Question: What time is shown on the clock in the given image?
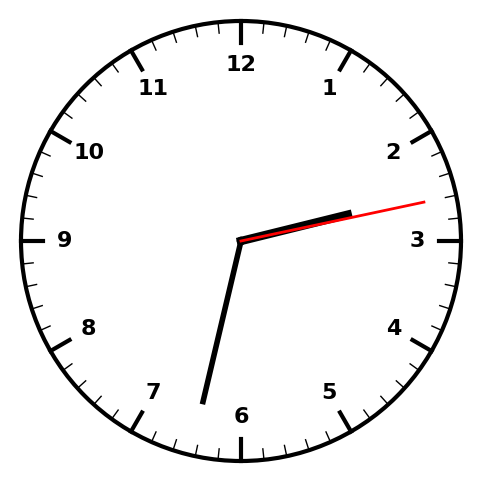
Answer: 02:32:13